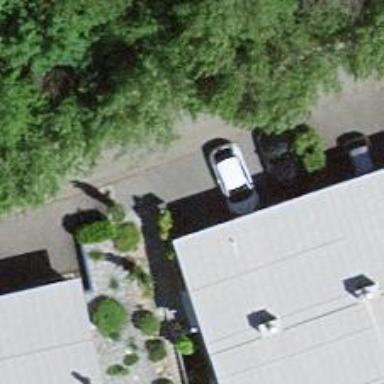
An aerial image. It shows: Driveway.